Question: Just learned about 'rvest' on Hadley's great <URL> and trying it out for the first time.
I want to scrape (and then plot) the baseball standings table returned from a Google search result.
My problem is that I cannot get in 'rvest' the table I see in my browser plug-in.

'''
library(rvest)
library(magrittr) # for %>% operator
( g_search <-html_session(url = "http://www.google.com/?q=mlb+standings",
add_headers("user-agent" = "Mozilla/5.0")) )
# <session> http://www.google.com/?q=mlb+standings
# Status: 200
# Type: text/html; charset=UTF-8
# Size: 52500
'''
This search should return a page with a table buried under many layers but uniquely identified by '<div class="tb_strip">'. A quick stop at the <URL>. And indeed, using Firebug's CSS selector, I see the full path:
'''
# Use Firebug "Copy CSS Path" and paste into table_path
table_path <- "html body#gsr.srp.tbo.vasq div#main div#cnt.big div.mw div#rcnt div.col div#center_col div#res.med div#search div div#ires ol#rso li.g.tpo.knavi.obcontainer div.kp-blk div#uid_0.r-iCGI_bFBahQE.xpdbox.xpdopen div div.lr_container.mod div#lr_tab_unit_uid_1.tb_u.r-igQv_rxlT08k div.tb_view div.tb_strip"
'''
However, the following attempt to access this table fails due to 'html_nodes' returning an empty list.
'''
( standings <- g_search %>%
html_nodes("div.tb_strip") %>%
html_table()
) #returns empty list
'''
The content does not seem to be making it into g_search, so I don't know yet whether the CSS selector worked.
'''
grep("tb_strip",html_text(read_html("http://www.google.com/?q=mlb+standings")) ) # empty
'''
Where did it go?
TYVM
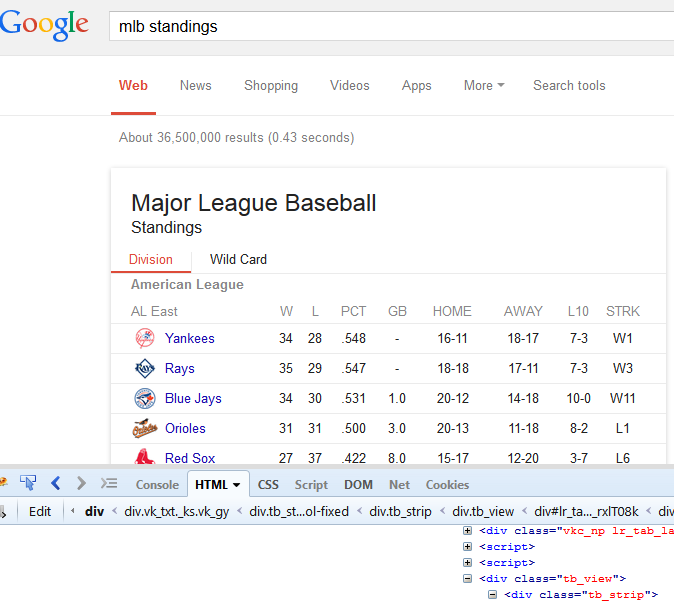
Answer: Here's an example from an easier site...
'''
library("rvest")
url <- "http://sports.yahoo.com/mlb/standings/"
html(url) %>% html_nodes(".yui3-tabview-content") %>% html_nodes("table") %>%html_table
'''